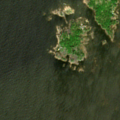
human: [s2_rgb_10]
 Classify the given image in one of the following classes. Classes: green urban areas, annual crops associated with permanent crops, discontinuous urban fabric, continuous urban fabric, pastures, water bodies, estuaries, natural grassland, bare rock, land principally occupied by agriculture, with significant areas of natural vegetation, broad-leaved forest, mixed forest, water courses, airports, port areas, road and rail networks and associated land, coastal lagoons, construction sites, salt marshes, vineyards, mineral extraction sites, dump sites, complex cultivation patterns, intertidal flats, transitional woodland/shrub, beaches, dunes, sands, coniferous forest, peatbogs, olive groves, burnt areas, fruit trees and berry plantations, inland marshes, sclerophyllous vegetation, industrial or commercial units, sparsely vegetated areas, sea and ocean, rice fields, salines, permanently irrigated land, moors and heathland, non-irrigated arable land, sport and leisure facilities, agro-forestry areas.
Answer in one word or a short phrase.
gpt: mixed forest, sea and ocean